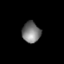
Tissue: lung
Cell type: Others
Senescence score: 0.223
Nuclear area (px): 371
Mean DAPI intensity: 120.995